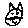
Label: cat